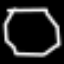
Label: octagon